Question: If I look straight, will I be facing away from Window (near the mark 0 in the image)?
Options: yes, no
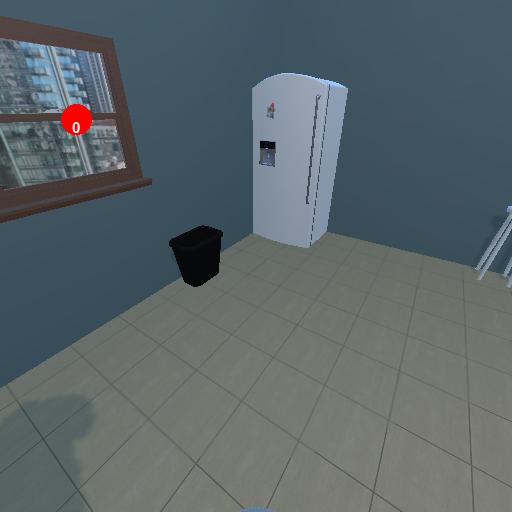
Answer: yes